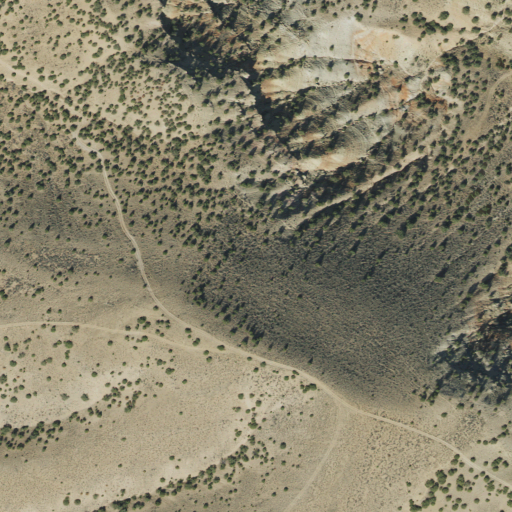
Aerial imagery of ridge(s) in Utah named Asphalt Ridge containing shrub and evergreen forest